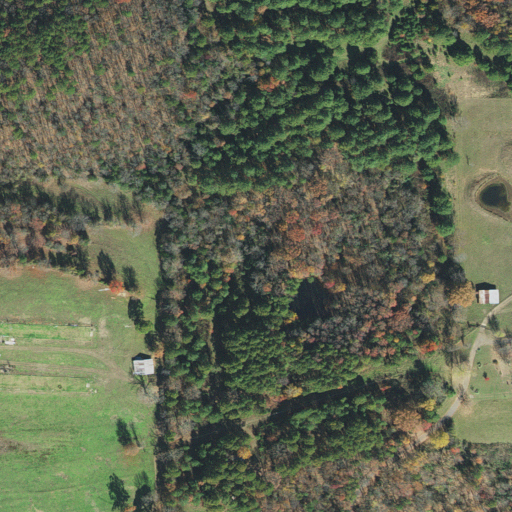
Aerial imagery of mountain in Arkansas named Hagerville Mountain containing evergreen forest, pasture, deciduous forest, open development, mixed forest, medium intensity development, and low intensity development